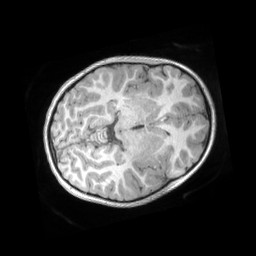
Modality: T1w
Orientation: axial
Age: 4
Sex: female
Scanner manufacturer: siemens
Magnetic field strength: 3 T
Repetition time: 2.53 s
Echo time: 0.00164 s